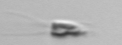
Label: Calciopappus